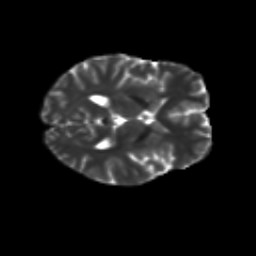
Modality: T2w
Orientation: axial
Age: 27
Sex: female
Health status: healthy
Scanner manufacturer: siemens
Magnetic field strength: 3 T
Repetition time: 8.6 s
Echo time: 0.095 s